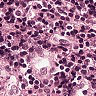
Metastatic tissue present: no